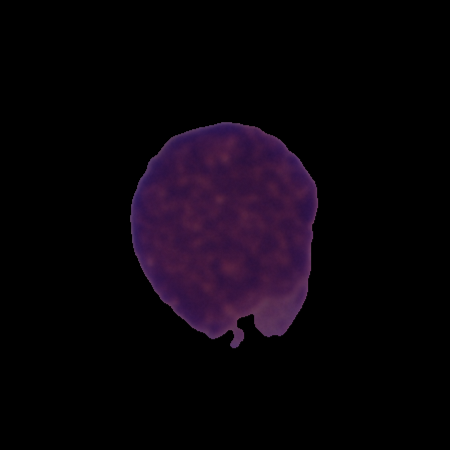
Label: cancer